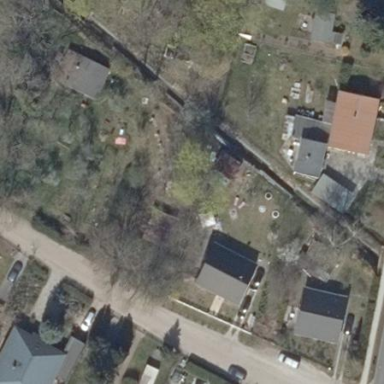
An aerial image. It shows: Fence is in the image.